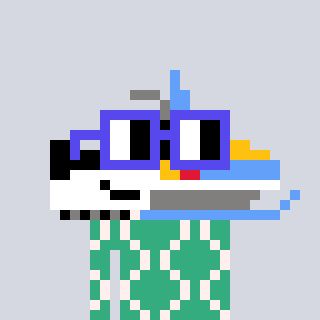
a pixel art character with square blue glasses, a snowmobile-shaped head and a teal-colored body on a cool background